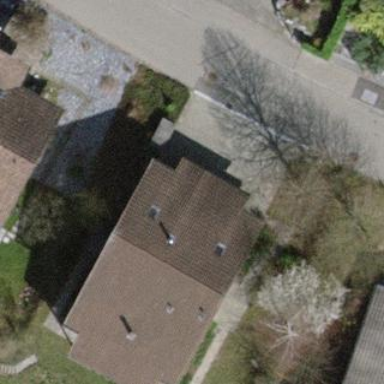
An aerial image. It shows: Detached building.